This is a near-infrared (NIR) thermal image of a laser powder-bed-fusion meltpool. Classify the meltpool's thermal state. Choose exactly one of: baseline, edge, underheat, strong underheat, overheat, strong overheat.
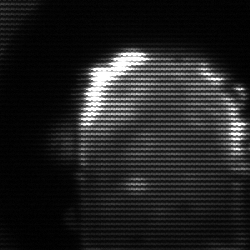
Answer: baseline